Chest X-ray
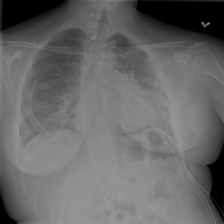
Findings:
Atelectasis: positive
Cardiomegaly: negative
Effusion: positive
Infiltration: negative
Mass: negative
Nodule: negative
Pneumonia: negative
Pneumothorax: positive
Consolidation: negative
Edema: negative
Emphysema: positive
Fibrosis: negative
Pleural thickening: negative
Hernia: negative